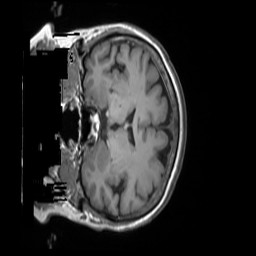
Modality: T1w
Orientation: coronal
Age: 64
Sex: female
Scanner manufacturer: siemens
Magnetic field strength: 3 T
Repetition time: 1.55 s
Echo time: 0.00234 s